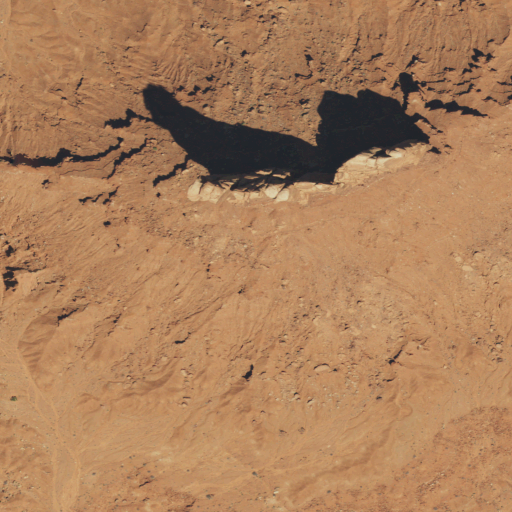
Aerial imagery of mountain in Utah named Setting Hen containing shrub, barren land, and grassland